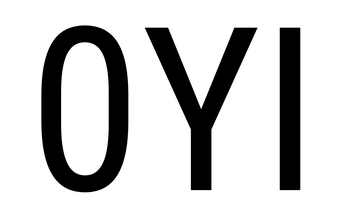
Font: Roboto_Condensed_Regular